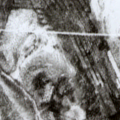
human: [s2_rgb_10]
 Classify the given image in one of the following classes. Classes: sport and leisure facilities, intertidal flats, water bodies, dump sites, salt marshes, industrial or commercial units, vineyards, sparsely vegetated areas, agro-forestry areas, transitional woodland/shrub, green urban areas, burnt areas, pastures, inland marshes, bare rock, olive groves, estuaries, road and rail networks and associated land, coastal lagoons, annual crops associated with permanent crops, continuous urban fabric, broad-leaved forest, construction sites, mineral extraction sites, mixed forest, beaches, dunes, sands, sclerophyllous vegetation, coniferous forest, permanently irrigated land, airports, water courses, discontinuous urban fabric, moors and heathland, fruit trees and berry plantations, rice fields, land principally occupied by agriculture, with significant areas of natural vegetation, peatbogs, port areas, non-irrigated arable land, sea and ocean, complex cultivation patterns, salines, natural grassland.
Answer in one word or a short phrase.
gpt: mixed forest, peatbogs